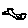
Label: bird